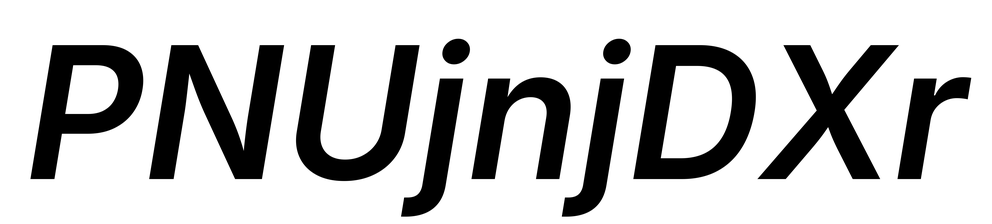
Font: Inter-Italic_SemiBold_Italic